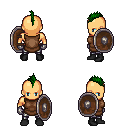
a pixel art fantasy rpg character, male body template, human, tanned skin, brown tunic, metal pants, green mohawk hairstyle, metal gloves, black shoes, shield, four views (front, back, left, right), 2x2 character sprite sheet, small pixel art, hard edges, no anti-aliasing